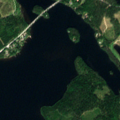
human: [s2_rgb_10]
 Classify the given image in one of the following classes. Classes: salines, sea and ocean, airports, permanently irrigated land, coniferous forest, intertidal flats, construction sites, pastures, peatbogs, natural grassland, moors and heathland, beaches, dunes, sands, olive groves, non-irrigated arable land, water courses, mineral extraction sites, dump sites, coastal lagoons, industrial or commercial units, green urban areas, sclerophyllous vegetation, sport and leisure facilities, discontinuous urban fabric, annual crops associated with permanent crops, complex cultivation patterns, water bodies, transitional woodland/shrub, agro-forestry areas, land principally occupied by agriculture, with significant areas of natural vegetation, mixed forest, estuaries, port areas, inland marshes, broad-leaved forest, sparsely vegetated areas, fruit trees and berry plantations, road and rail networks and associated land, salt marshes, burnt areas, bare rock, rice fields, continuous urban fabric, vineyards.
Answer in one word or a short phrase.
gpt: sport and leisure facilities, coniferous forest, water bodies